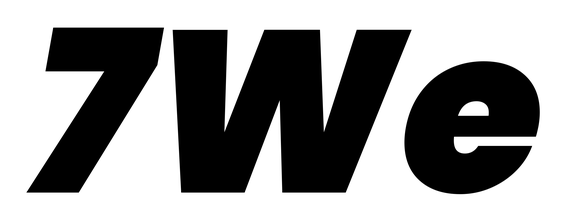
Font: Poppins-BlackItalic